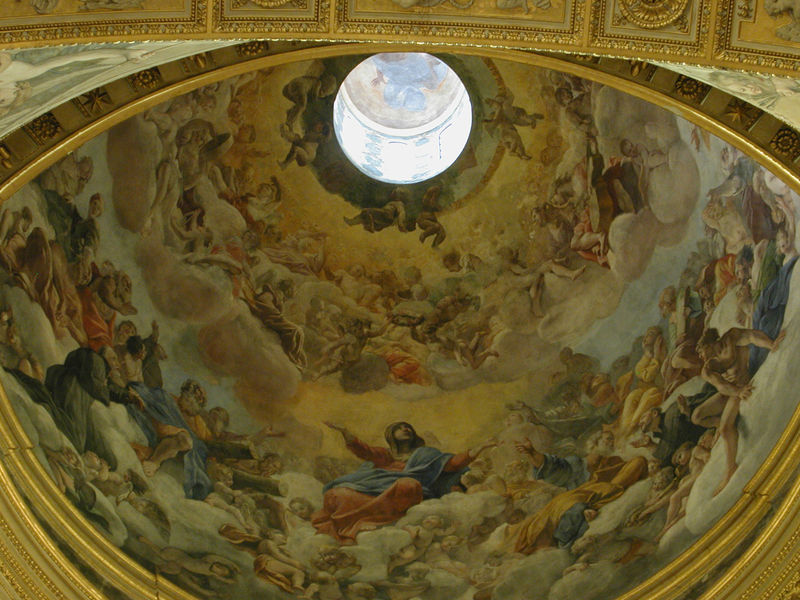
Titel: Fresken in Sant’Andrea della Valle
Künstler: Domenichino
Standort: Rom, S. Andrea della Valle (EU - I - Latium)
Schlagwörter: blau, gemälde, gott, himmel, mann, wolken, gelb, menschen, fenster, frau, hell, laterne, licht, rot, wand, barock, bibel, kirche, sonne, gold, decke, fliegen, kinder, rund, engel, putto, farbe, tag, kuppel, wandgemälde, wandmalerei, stuck, foto, paradies, loch, öffnung, gesims, christus, jesus, fresken, geistliche, deckengemälde, fresko, heilig, maria, madonna, biblisch, oculus, rotunde, tambur, frsko, illusionsmalerei, deckenfresko, krönung mariens, heiligen, mariä himmelfahrt, kuppelgemälde, kgemälde, lsnterne